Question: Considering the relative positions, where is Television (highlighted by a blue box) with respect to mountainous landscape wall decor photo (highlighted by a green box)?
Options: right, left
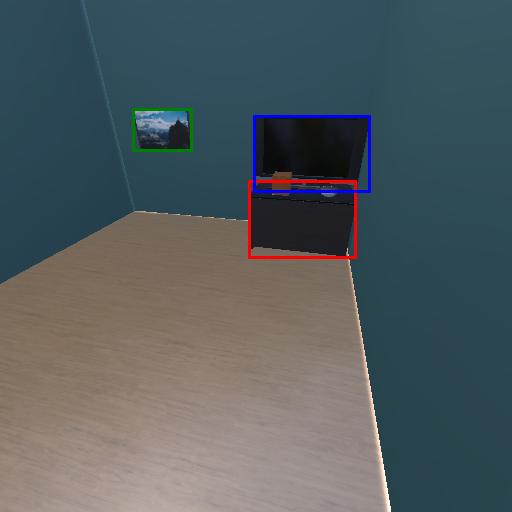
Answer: right